Brain MRI, t1w sequence, axial 2D slice.
Patient: age 33, sex F, weight 78 kg, height 1.78 m
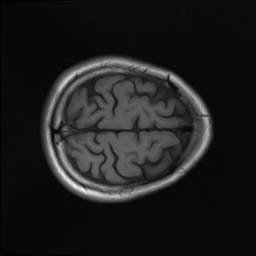